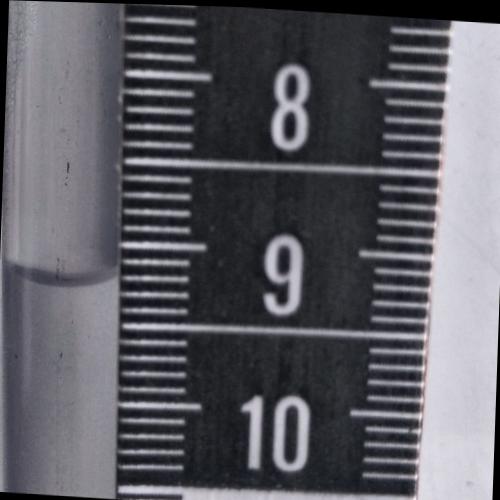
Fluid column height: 9.2 cm